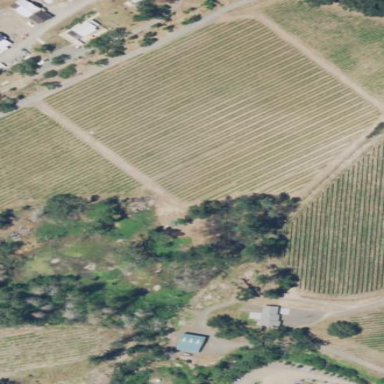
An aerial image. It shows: Vineyard with grape crops.